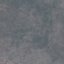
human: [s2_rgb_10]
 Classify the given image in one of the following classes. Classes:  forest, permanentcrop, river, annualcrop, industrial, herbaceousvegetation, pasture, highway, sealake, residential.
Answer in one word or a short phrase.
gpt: HerbaceousVegetation